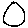
Label: circle